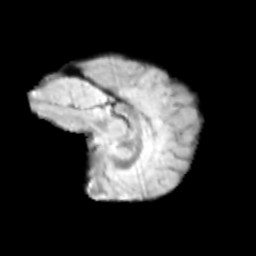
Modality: T2w
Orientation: sagittal
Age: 11
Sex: female
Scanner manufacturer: siemens
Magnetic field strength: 3 T
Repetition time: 3.8 s
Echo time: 0.07 s